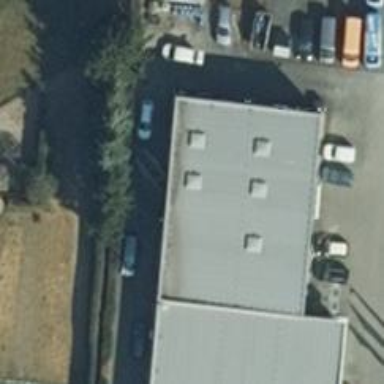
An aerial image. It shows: Car repair shop.